Interaction volume radius: 5 \u00c5
Interaction volume height: 15 \u00c5
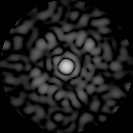
Disorder parameter: 0.8117